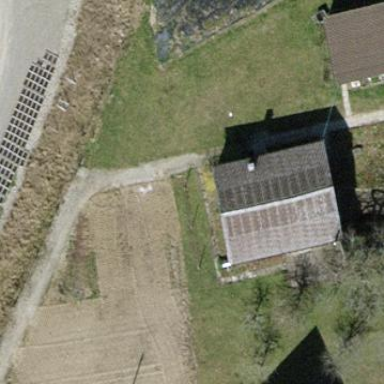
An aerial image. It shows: Detached building with gabled roof.